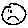
Label: smiley face